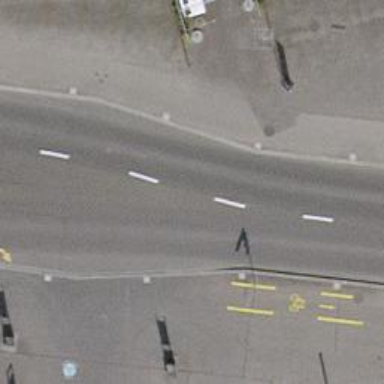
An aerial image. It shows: Tertiary road with asphalt surface. It has sidewalks on both sides and cycle track on the right.